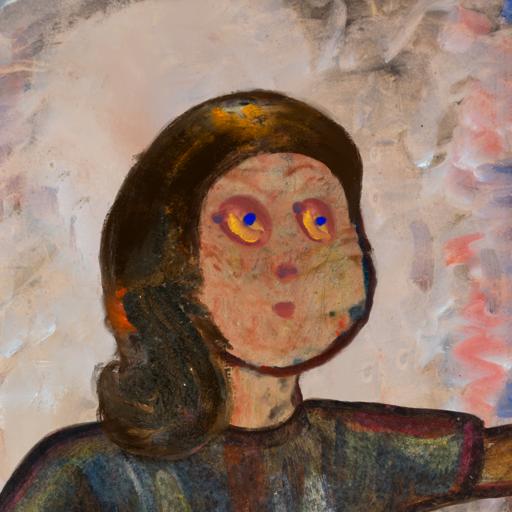
Background: Roy_Bahadur, Head And Neck Side: Orphan, Face Side: Mother_And_Son_Son, Bust: Mosgoul, Hair Side: Gypsy_Queen, Head Accessory: Blank, Second Necklace: Blank, Necklace: Blank, Baby: Blank